Interaction volume radius: 10 \u00c5
Interaction volume height: 35 \u00c5
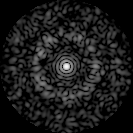
Disorder parameter: 0.8356